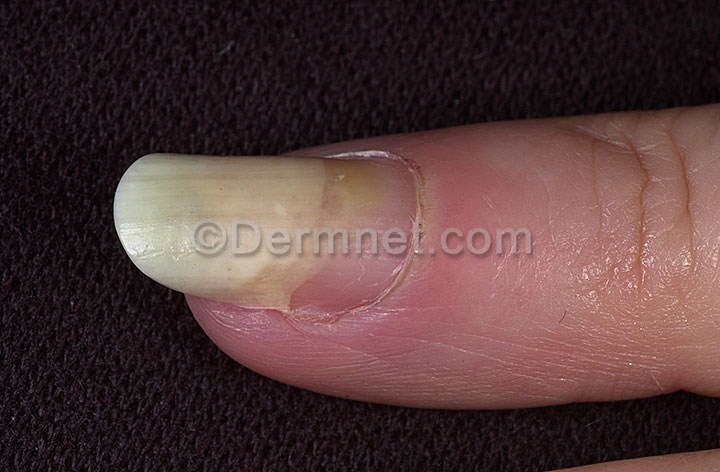
Disease: Nail Fungus and other Nail Disease